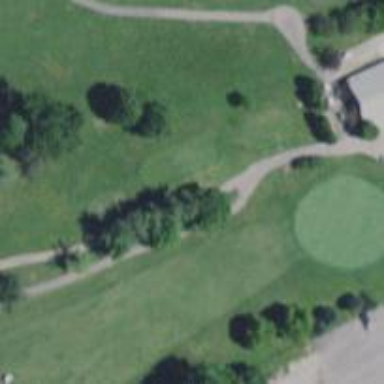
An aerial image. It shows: Golf cartpath that is also road path.